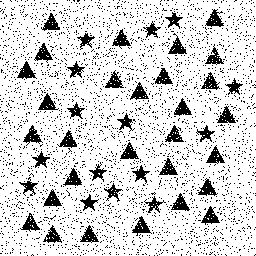
Squares: 0
Triangles: 29
Stars: 15
Total shapes: 44